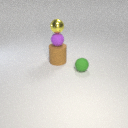
large brown rubber cylinder to the left of small green rubber sphere